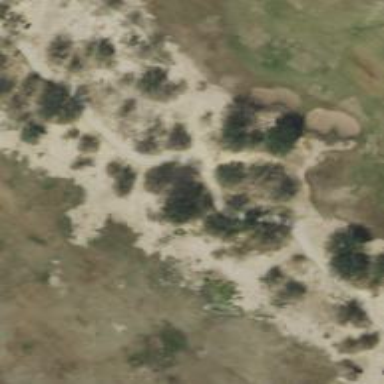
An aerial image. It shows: Path for golf carts.